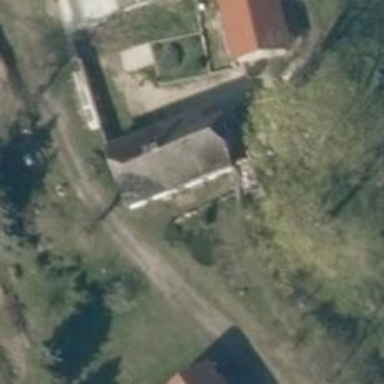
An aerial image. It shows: Simple house.